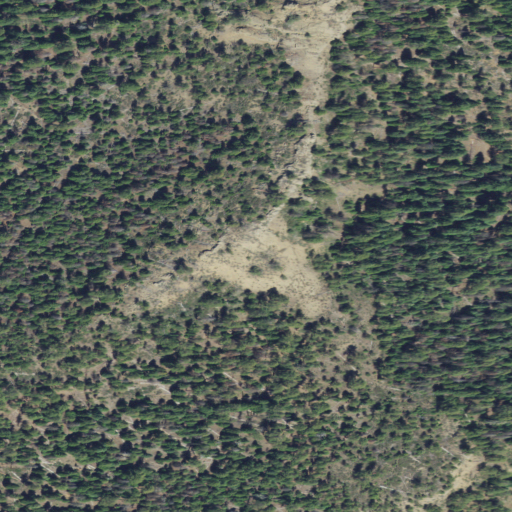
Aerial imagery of ridge(s) in Oregon named Wake Butte containing evergreen forest and shrub